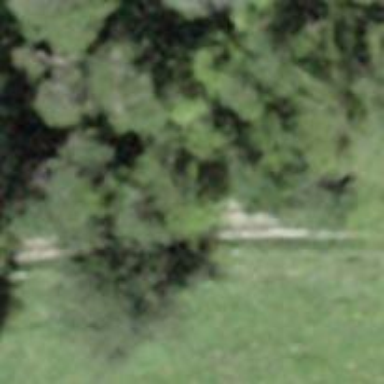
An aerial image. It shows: Path.